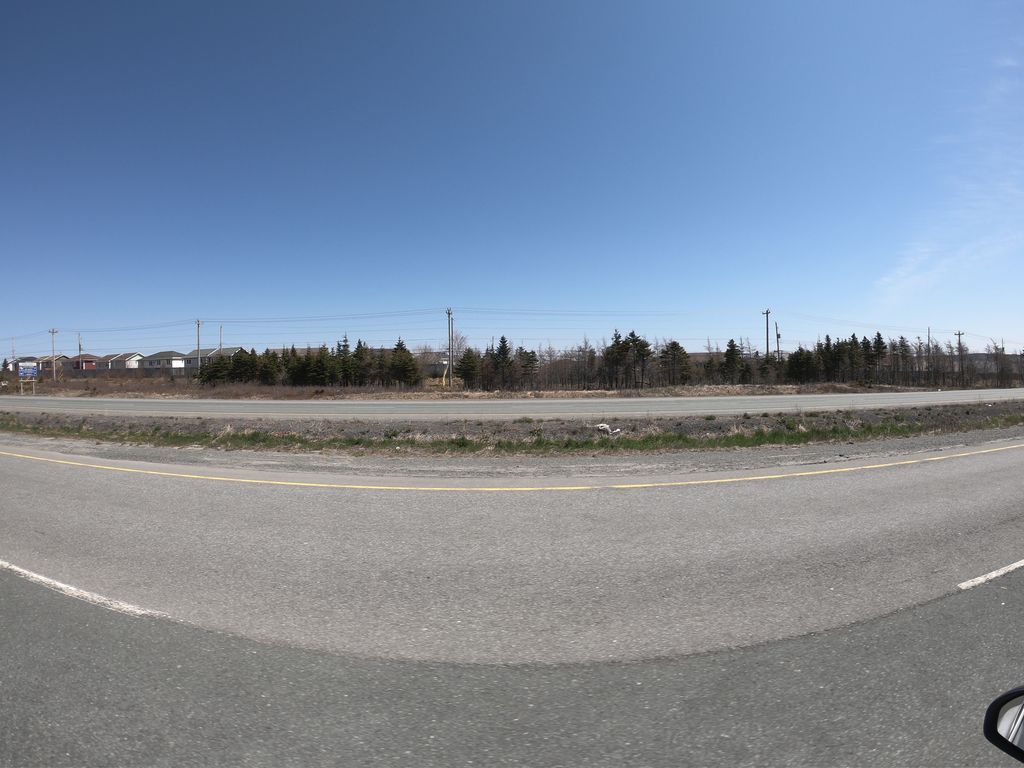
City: st_johns